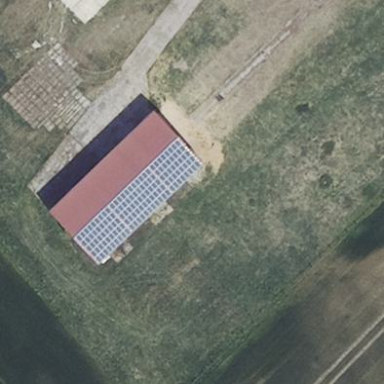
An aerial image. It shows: Building equipped with solar photovoltaic panel for generating electricity. The small installation is solar power generator.